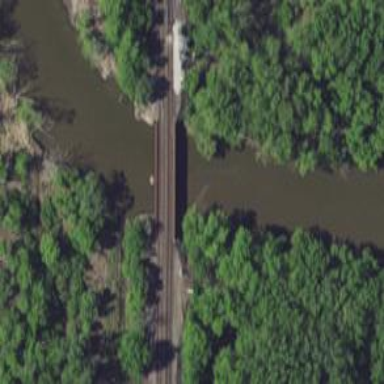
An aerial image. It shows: Railway bridge.